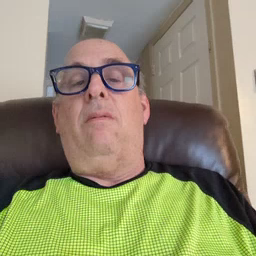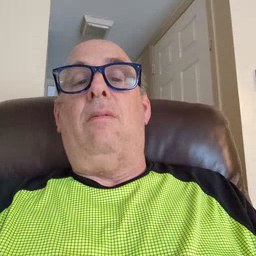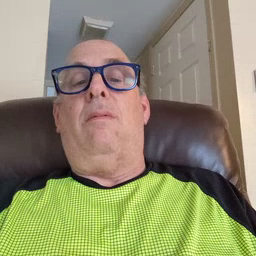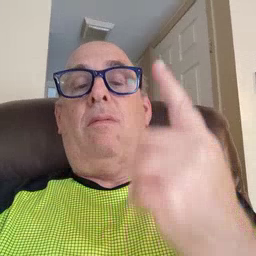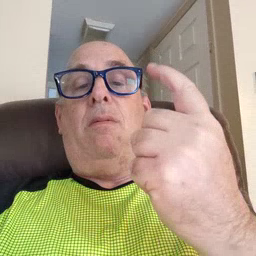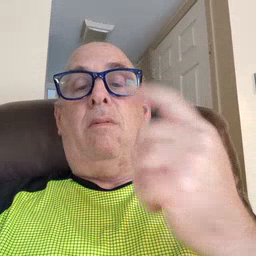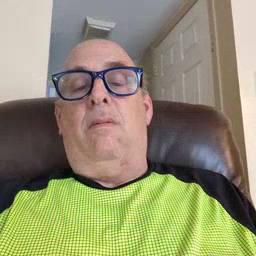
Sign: finger